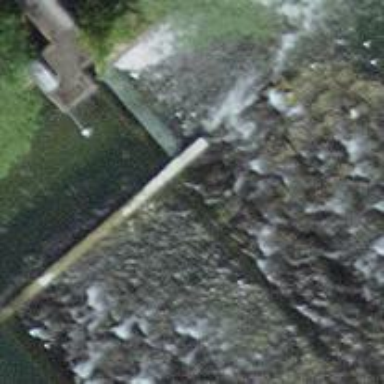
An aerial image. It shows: Weir in waterway.